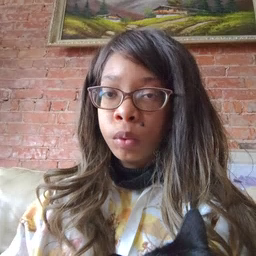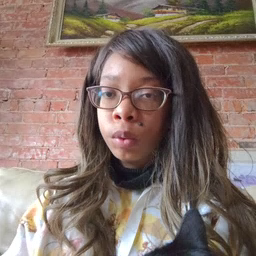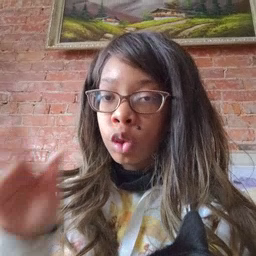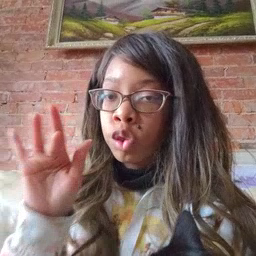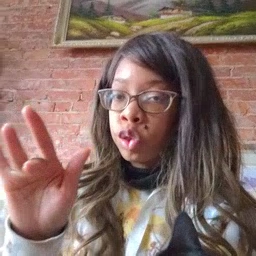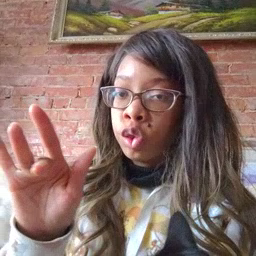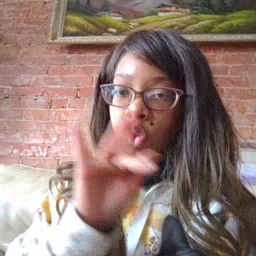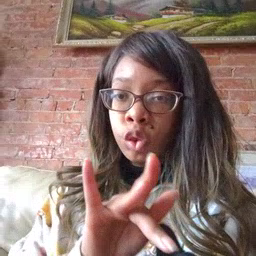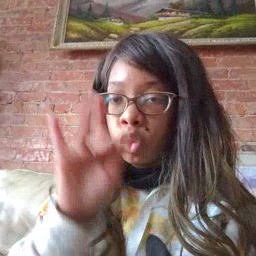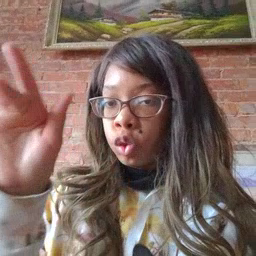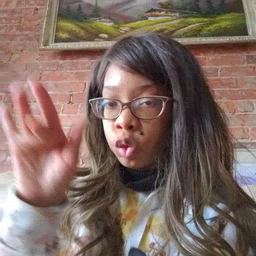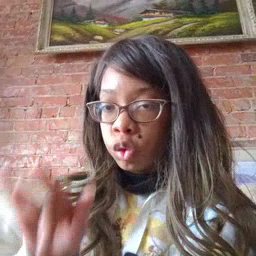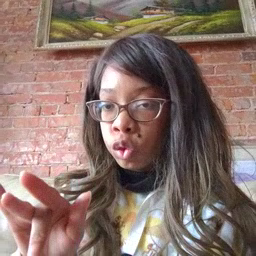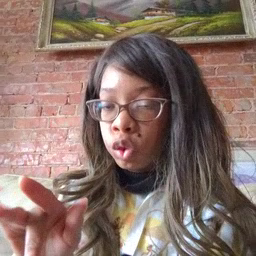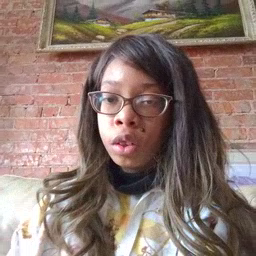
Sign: touch